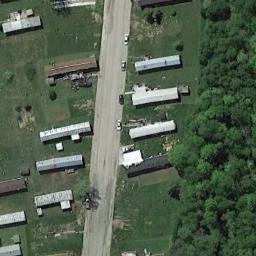
Label: residential